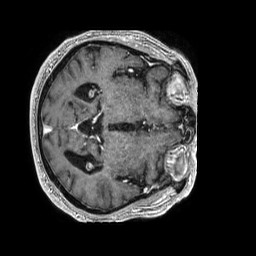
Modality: T1w
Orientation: axial
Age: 85
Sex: male
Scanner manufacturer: philips
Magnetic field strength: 1.5 T
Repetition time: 0.007649 s
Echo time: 0.003478 s